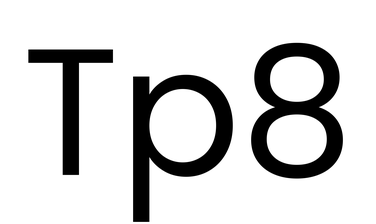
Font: Poppins-Regular